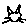
Label: cat